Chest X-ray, PA view. Patient: 24 years old, sex M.
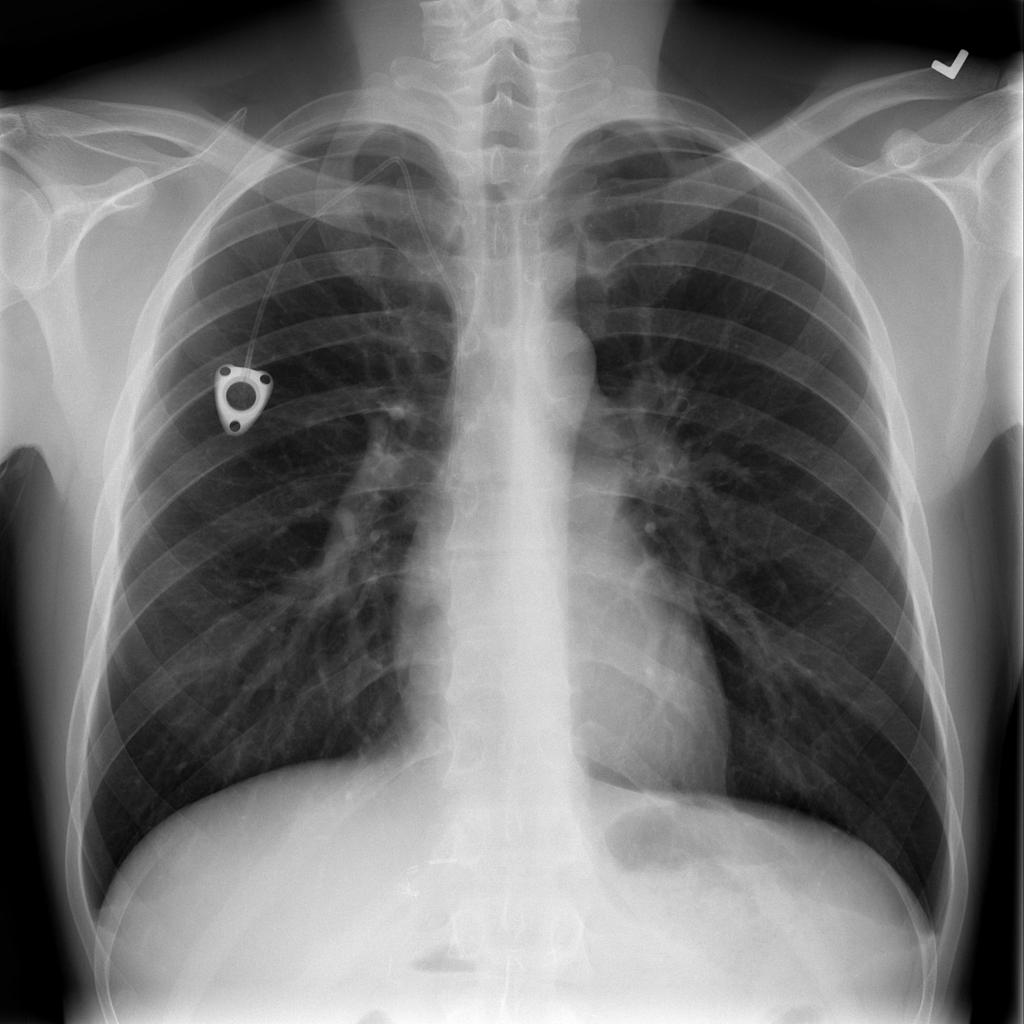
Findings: No Finding